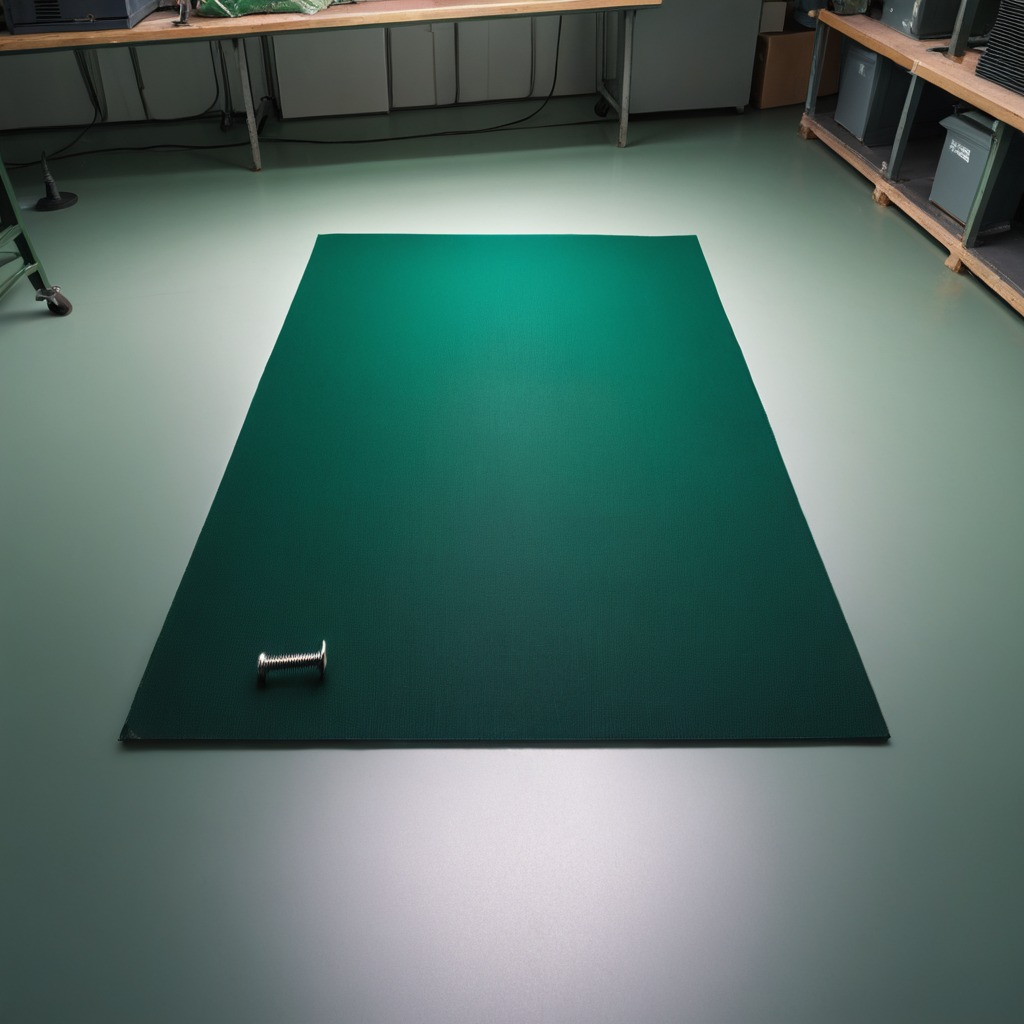
A metal screw is lying on a clean granite tabletop covered with a green rubber mat inside a workshop under bright overhead lighting crisp shadows high clarity worn but beneath the mat.